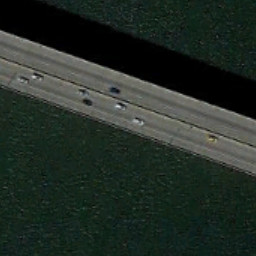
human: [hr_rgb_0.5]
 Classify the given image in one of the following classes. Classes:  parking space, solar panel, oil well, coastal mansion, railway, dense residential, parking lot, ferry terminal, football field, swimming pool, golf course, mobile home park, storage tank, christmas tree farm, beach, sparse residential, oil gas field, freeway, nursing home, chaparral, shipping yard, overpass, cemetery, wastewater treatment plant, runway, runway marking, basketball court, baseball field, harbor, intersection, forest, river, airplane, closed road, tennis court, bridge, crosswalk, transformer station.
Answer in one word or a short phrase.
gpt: bridge